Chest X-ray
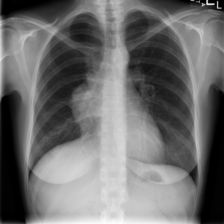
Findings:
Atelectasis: negative
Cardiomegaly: negative
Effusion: negative
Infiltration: negative
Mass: positive
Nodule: negative
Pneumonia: negative
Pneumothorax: negative
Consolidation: negative
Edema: negative
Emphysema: negative
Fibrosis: negative
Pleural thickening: negative
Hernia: negative